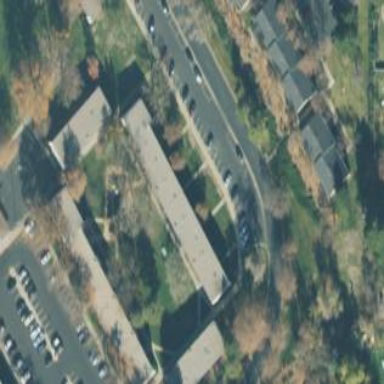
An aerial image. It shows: Residential building.